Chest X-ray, PA view. Patient: 43 years old, sex M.
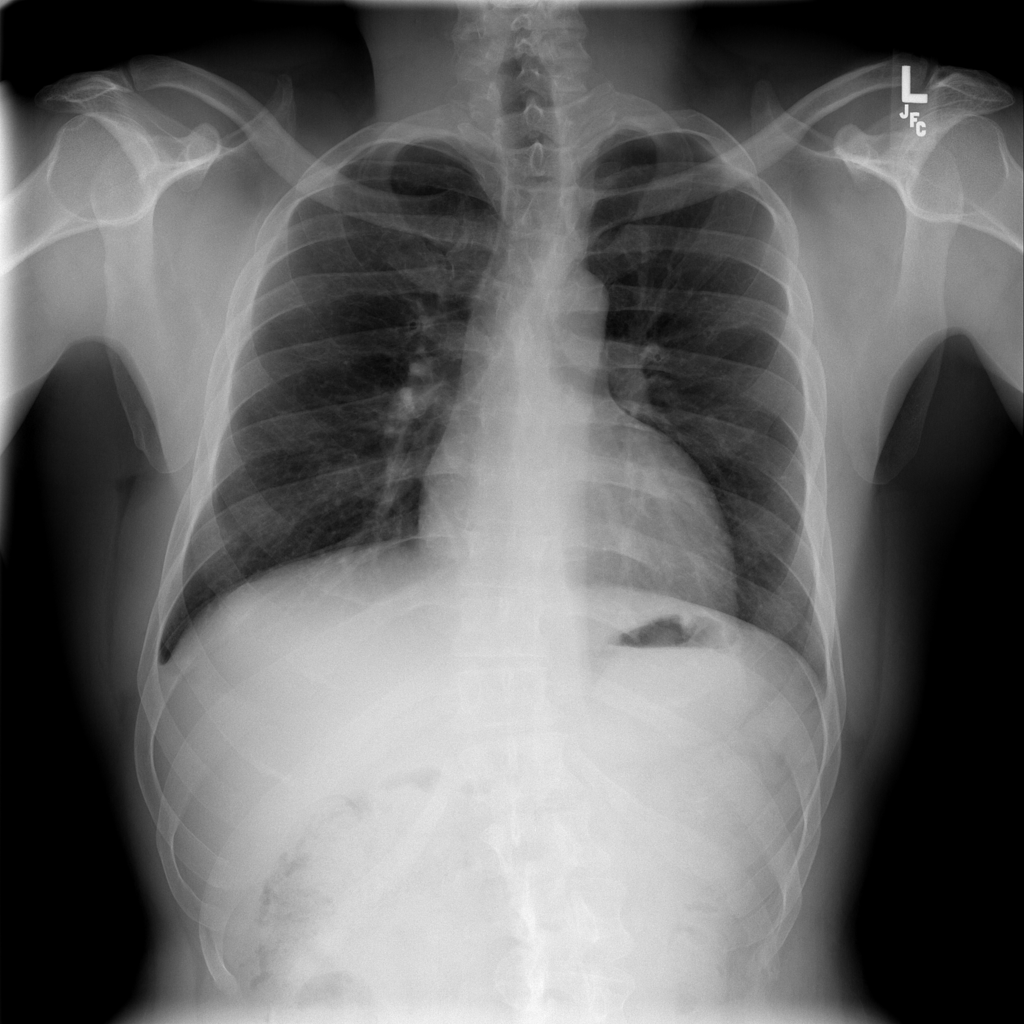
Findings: No Finding